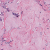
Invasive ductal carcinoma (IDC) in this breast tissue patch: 1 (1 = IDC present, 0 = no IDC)